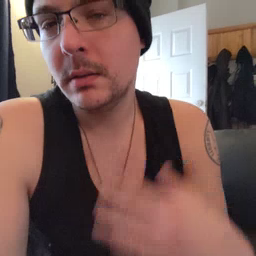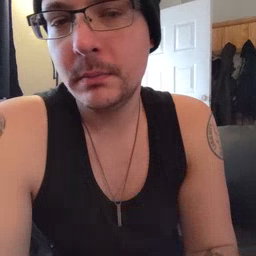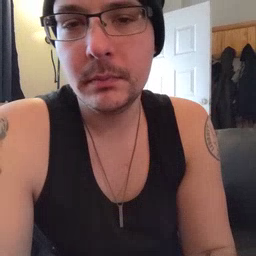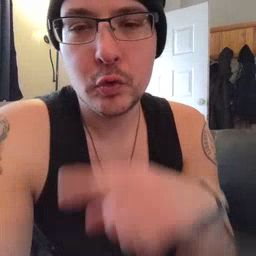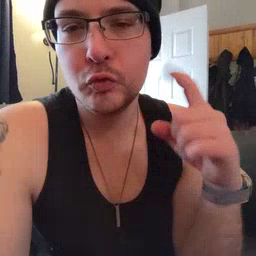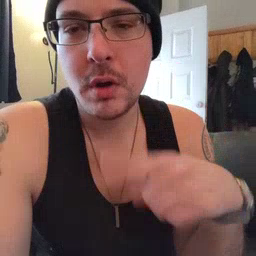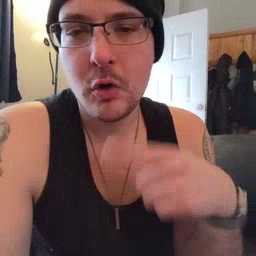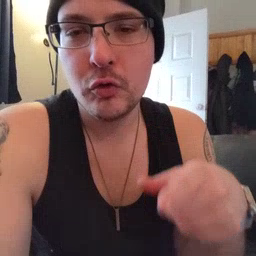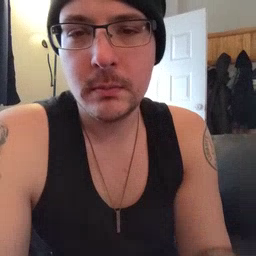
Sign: dryer